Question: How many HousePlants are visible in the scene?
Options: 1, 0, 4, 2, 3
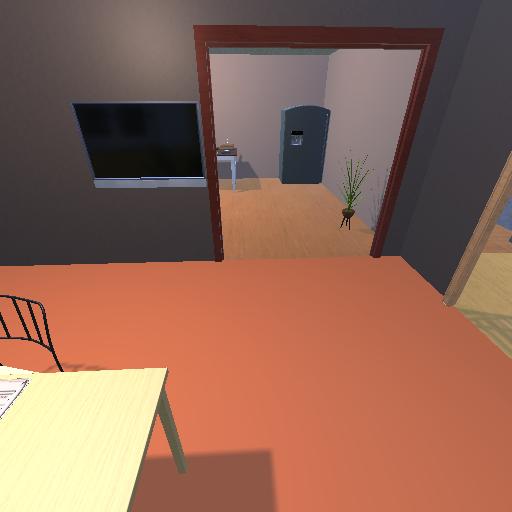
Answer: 1